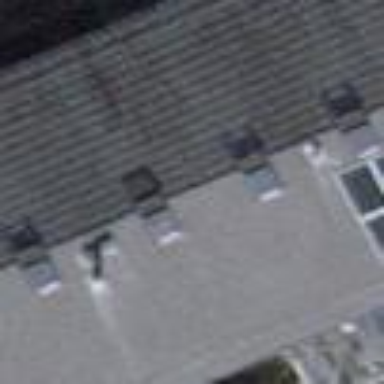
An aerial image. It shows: Terrace building.